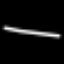
Label: line